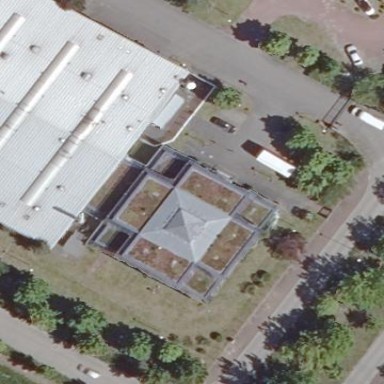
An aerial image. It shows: Office building with pyramidal roof.